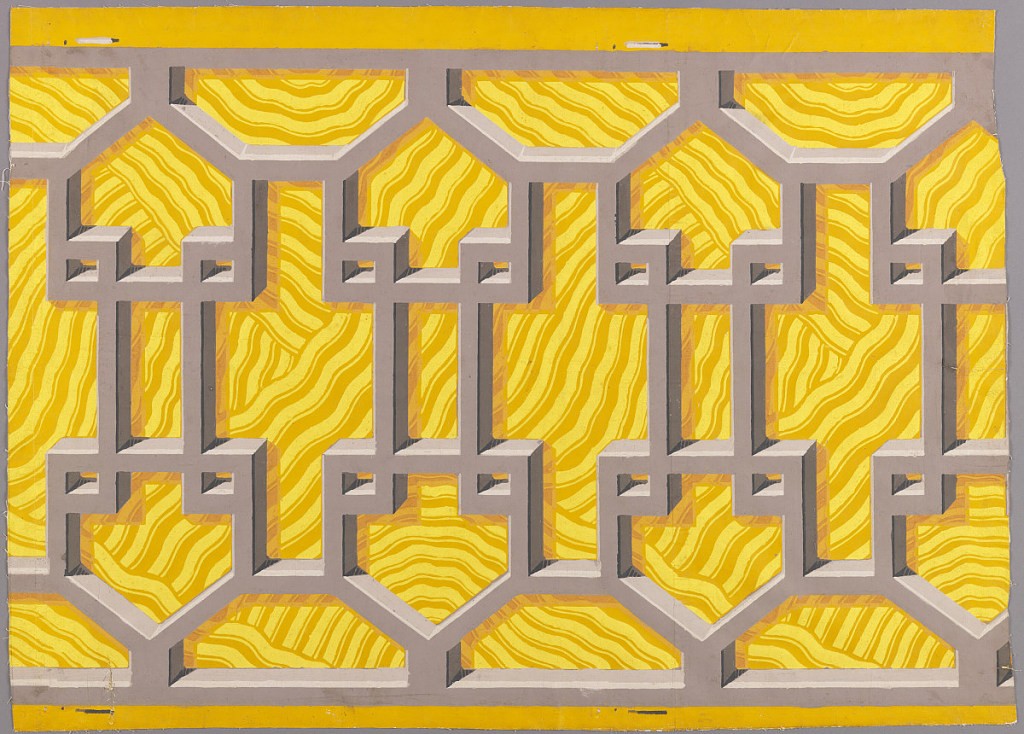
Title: dado
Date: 1817–27
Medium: Block-printed on handmade paper
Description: Simulates wooden Chinese fretwork railing with elements repeating horizontally. An illusion of depth is achieved by means of shadows against yellow irregular wave background. Printed in purple on yellow ground.